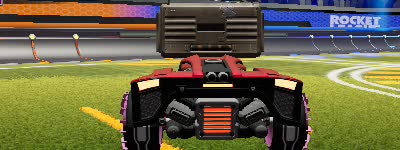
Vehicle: breakout